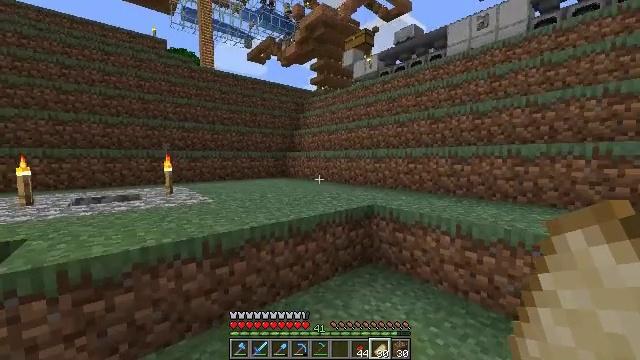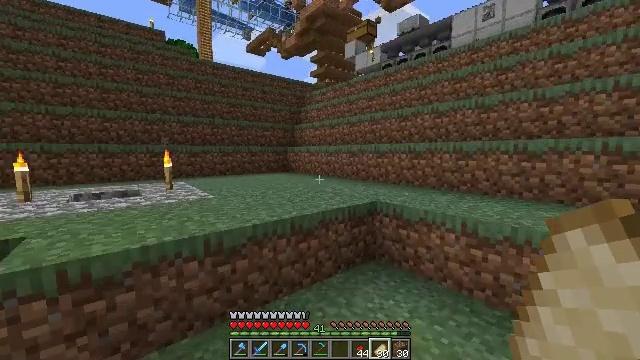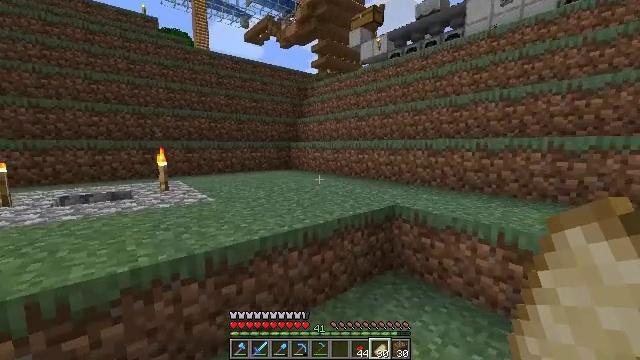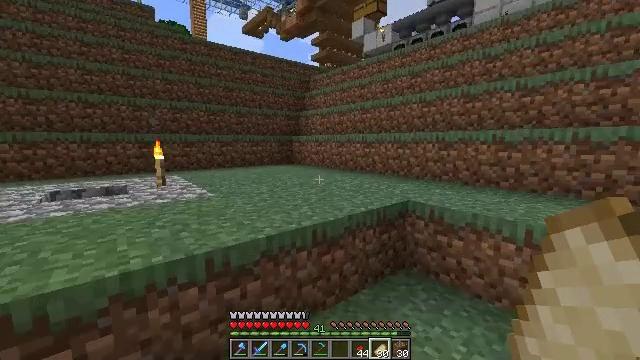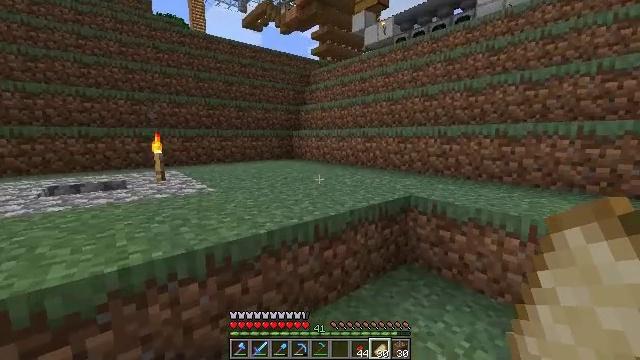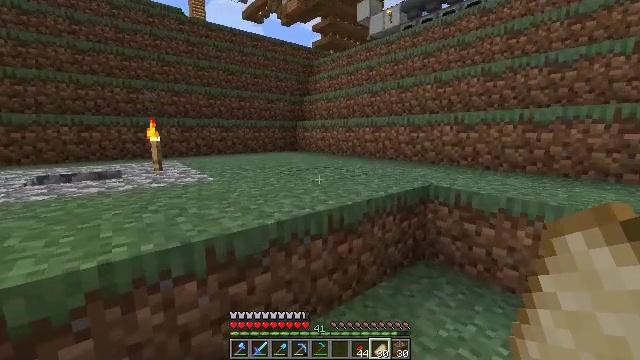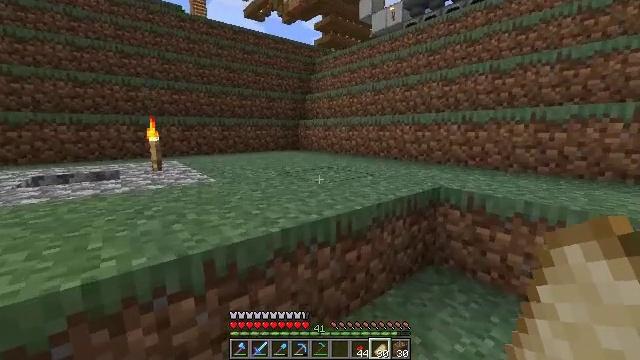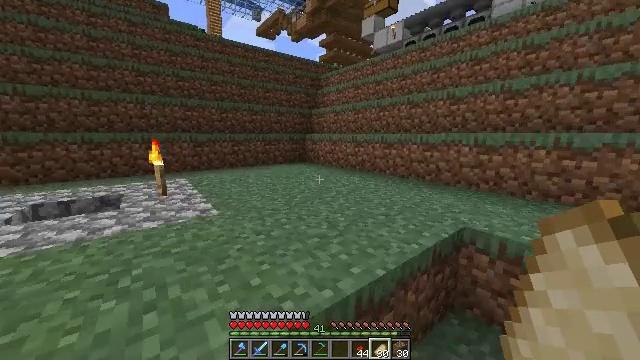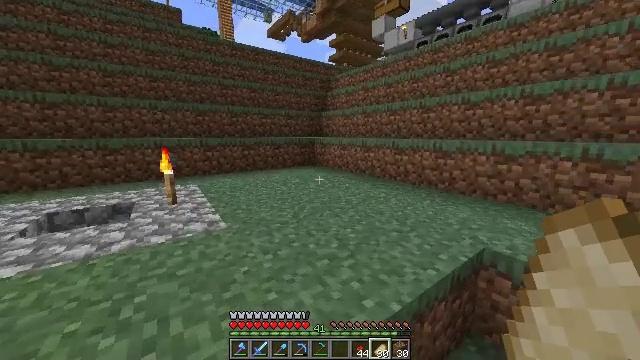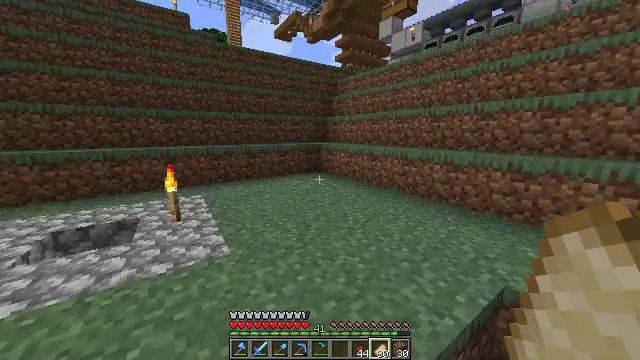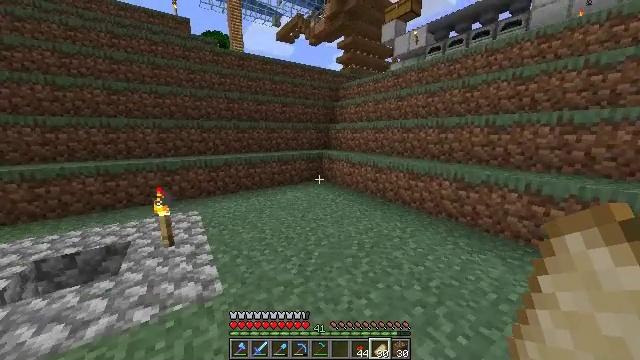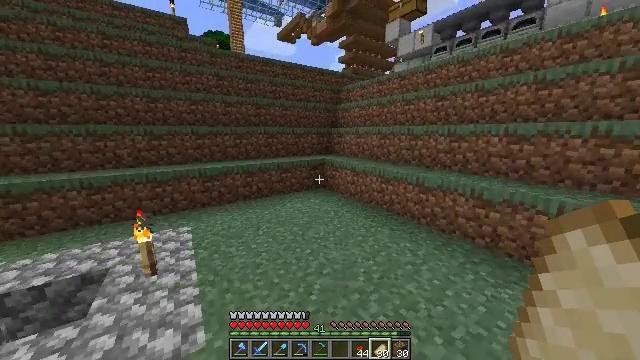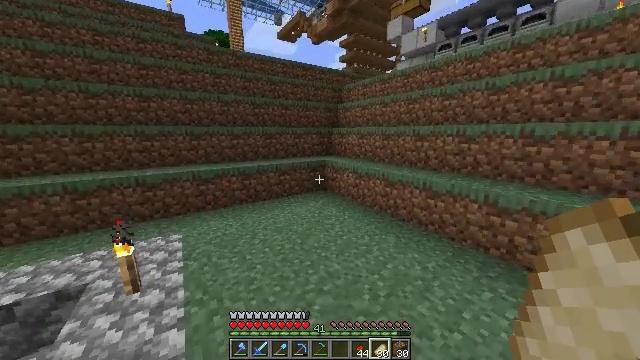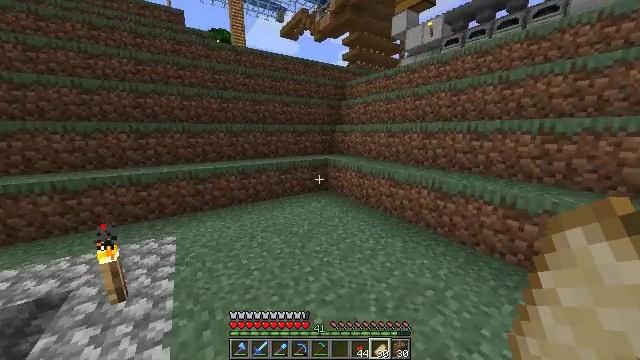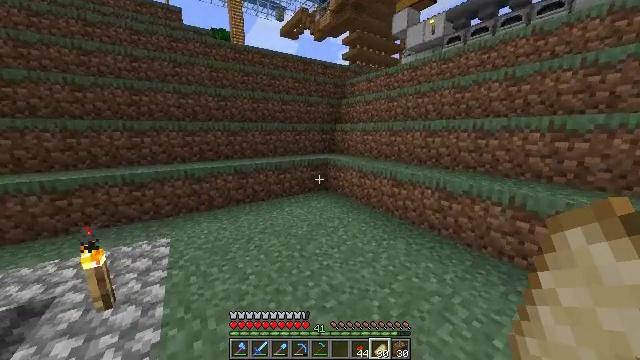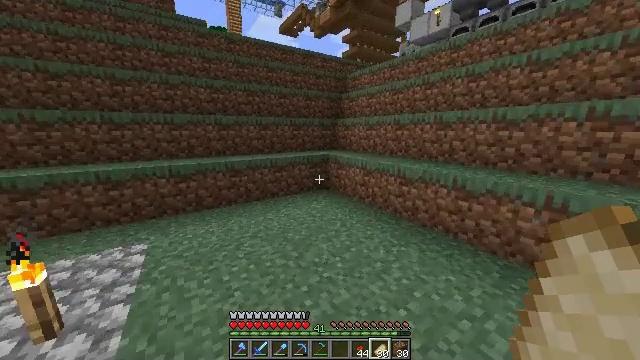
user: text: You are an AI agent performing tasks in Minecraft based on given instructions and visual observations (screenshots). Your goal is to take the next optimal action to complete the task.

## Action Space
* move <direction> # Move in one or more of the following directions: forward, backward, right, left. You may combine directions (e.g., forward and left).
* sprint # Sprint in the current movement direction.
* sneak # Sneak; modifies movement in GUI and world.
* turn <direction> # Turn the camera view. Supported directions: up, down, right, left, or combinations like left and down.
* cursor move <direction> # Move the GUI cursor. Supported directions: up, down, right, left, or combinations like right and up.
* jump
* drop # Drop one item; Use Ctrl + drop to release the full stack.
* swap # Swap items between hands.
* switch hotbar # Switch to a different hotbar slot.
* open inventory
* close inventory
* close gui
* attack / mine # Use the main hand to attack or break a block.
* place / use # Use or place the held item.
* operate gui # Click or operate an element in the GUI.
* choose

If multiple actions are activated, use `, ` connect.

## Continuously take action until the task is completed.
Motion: motion action
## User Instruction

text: Combine dried kelp in the crafting grid to make a dried kelp block.
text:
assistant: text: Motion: move forward, turn down, jump
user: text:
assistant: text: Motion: move forward, turn down, jump
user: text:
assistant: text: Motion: move forward, jump
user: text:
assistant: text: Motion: move forward, turn down, jump
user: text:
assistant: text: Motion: move forward, sprint, jump
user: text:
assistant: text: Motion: move forward, sprint, jump
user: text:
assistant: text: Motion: move forward, sprint, jump
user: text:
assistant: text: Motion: move forward, turn left, jump
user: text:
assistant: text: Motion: move forward, turn left, jump
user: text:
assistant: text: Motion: move forward, jump
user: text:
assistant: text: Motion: move forward, jump
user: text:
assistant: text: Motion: move forward, jump
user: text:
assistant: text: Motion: move forward, jump
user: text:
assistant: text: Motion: move forward, jump
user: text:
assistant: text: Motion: move forward, jump
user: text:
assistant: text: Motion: move forward, sprint, jump
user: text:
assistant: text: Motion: move forward, sprint, jump
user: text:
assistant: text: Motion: move forward, sprint, jump
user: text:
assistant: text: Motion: move forward, sprint, jump
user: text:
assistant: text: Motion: move forward, jump
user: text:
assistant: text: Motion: move forward, jump
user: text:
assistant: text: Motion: move forward, jump
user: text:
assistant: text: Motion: move forward, jump
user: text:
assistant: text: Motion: move forward, jump
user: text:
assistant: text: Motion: move forward, jump
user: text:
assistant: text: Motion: move forward, jump
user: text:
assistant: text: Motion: move forward, jump
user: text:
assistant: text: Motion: move forward, sprint, jump
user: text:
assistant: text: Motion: move forward, sprint, jump
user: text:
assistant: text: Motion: move forward, jump